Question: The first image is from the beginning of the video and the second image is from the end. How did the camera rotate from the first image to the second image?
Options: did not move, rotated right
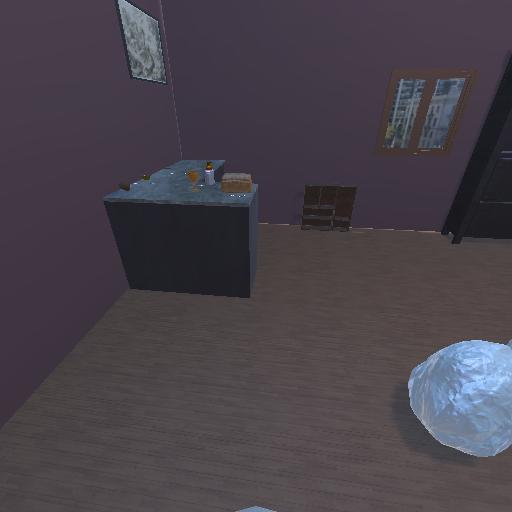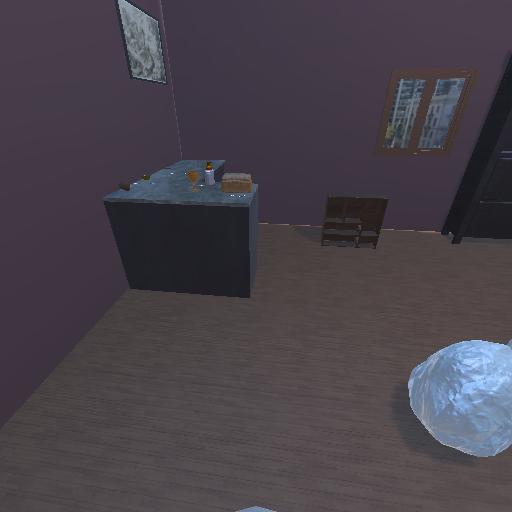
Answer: did not move